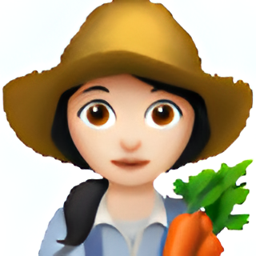
Name: female farmer type 1 2
Emoji: 👩🏻‍🌾
Group: People & Body
Sub-group: person-role